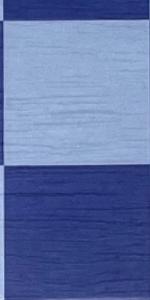
Label: Empty